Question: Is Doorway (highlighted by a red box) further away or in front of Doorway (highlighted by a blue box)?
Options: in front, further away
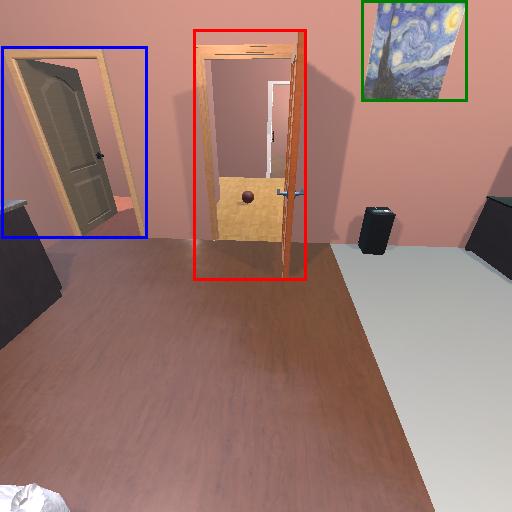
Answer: in front